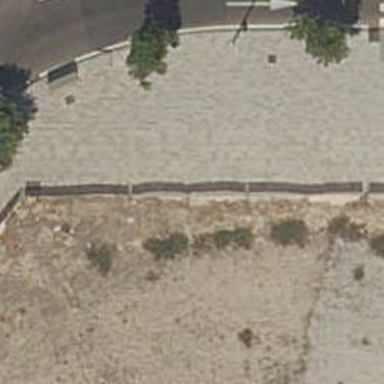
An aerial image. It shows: Chain link fence.